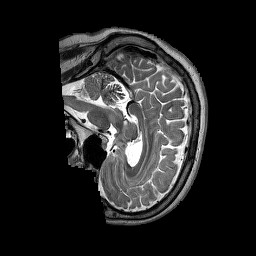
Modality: T2w
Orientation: sagittal
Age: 56
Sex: male
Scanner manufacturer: siemens
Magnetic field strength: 3 T
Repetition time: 3.2 s
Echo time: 0.213 s